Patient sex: M
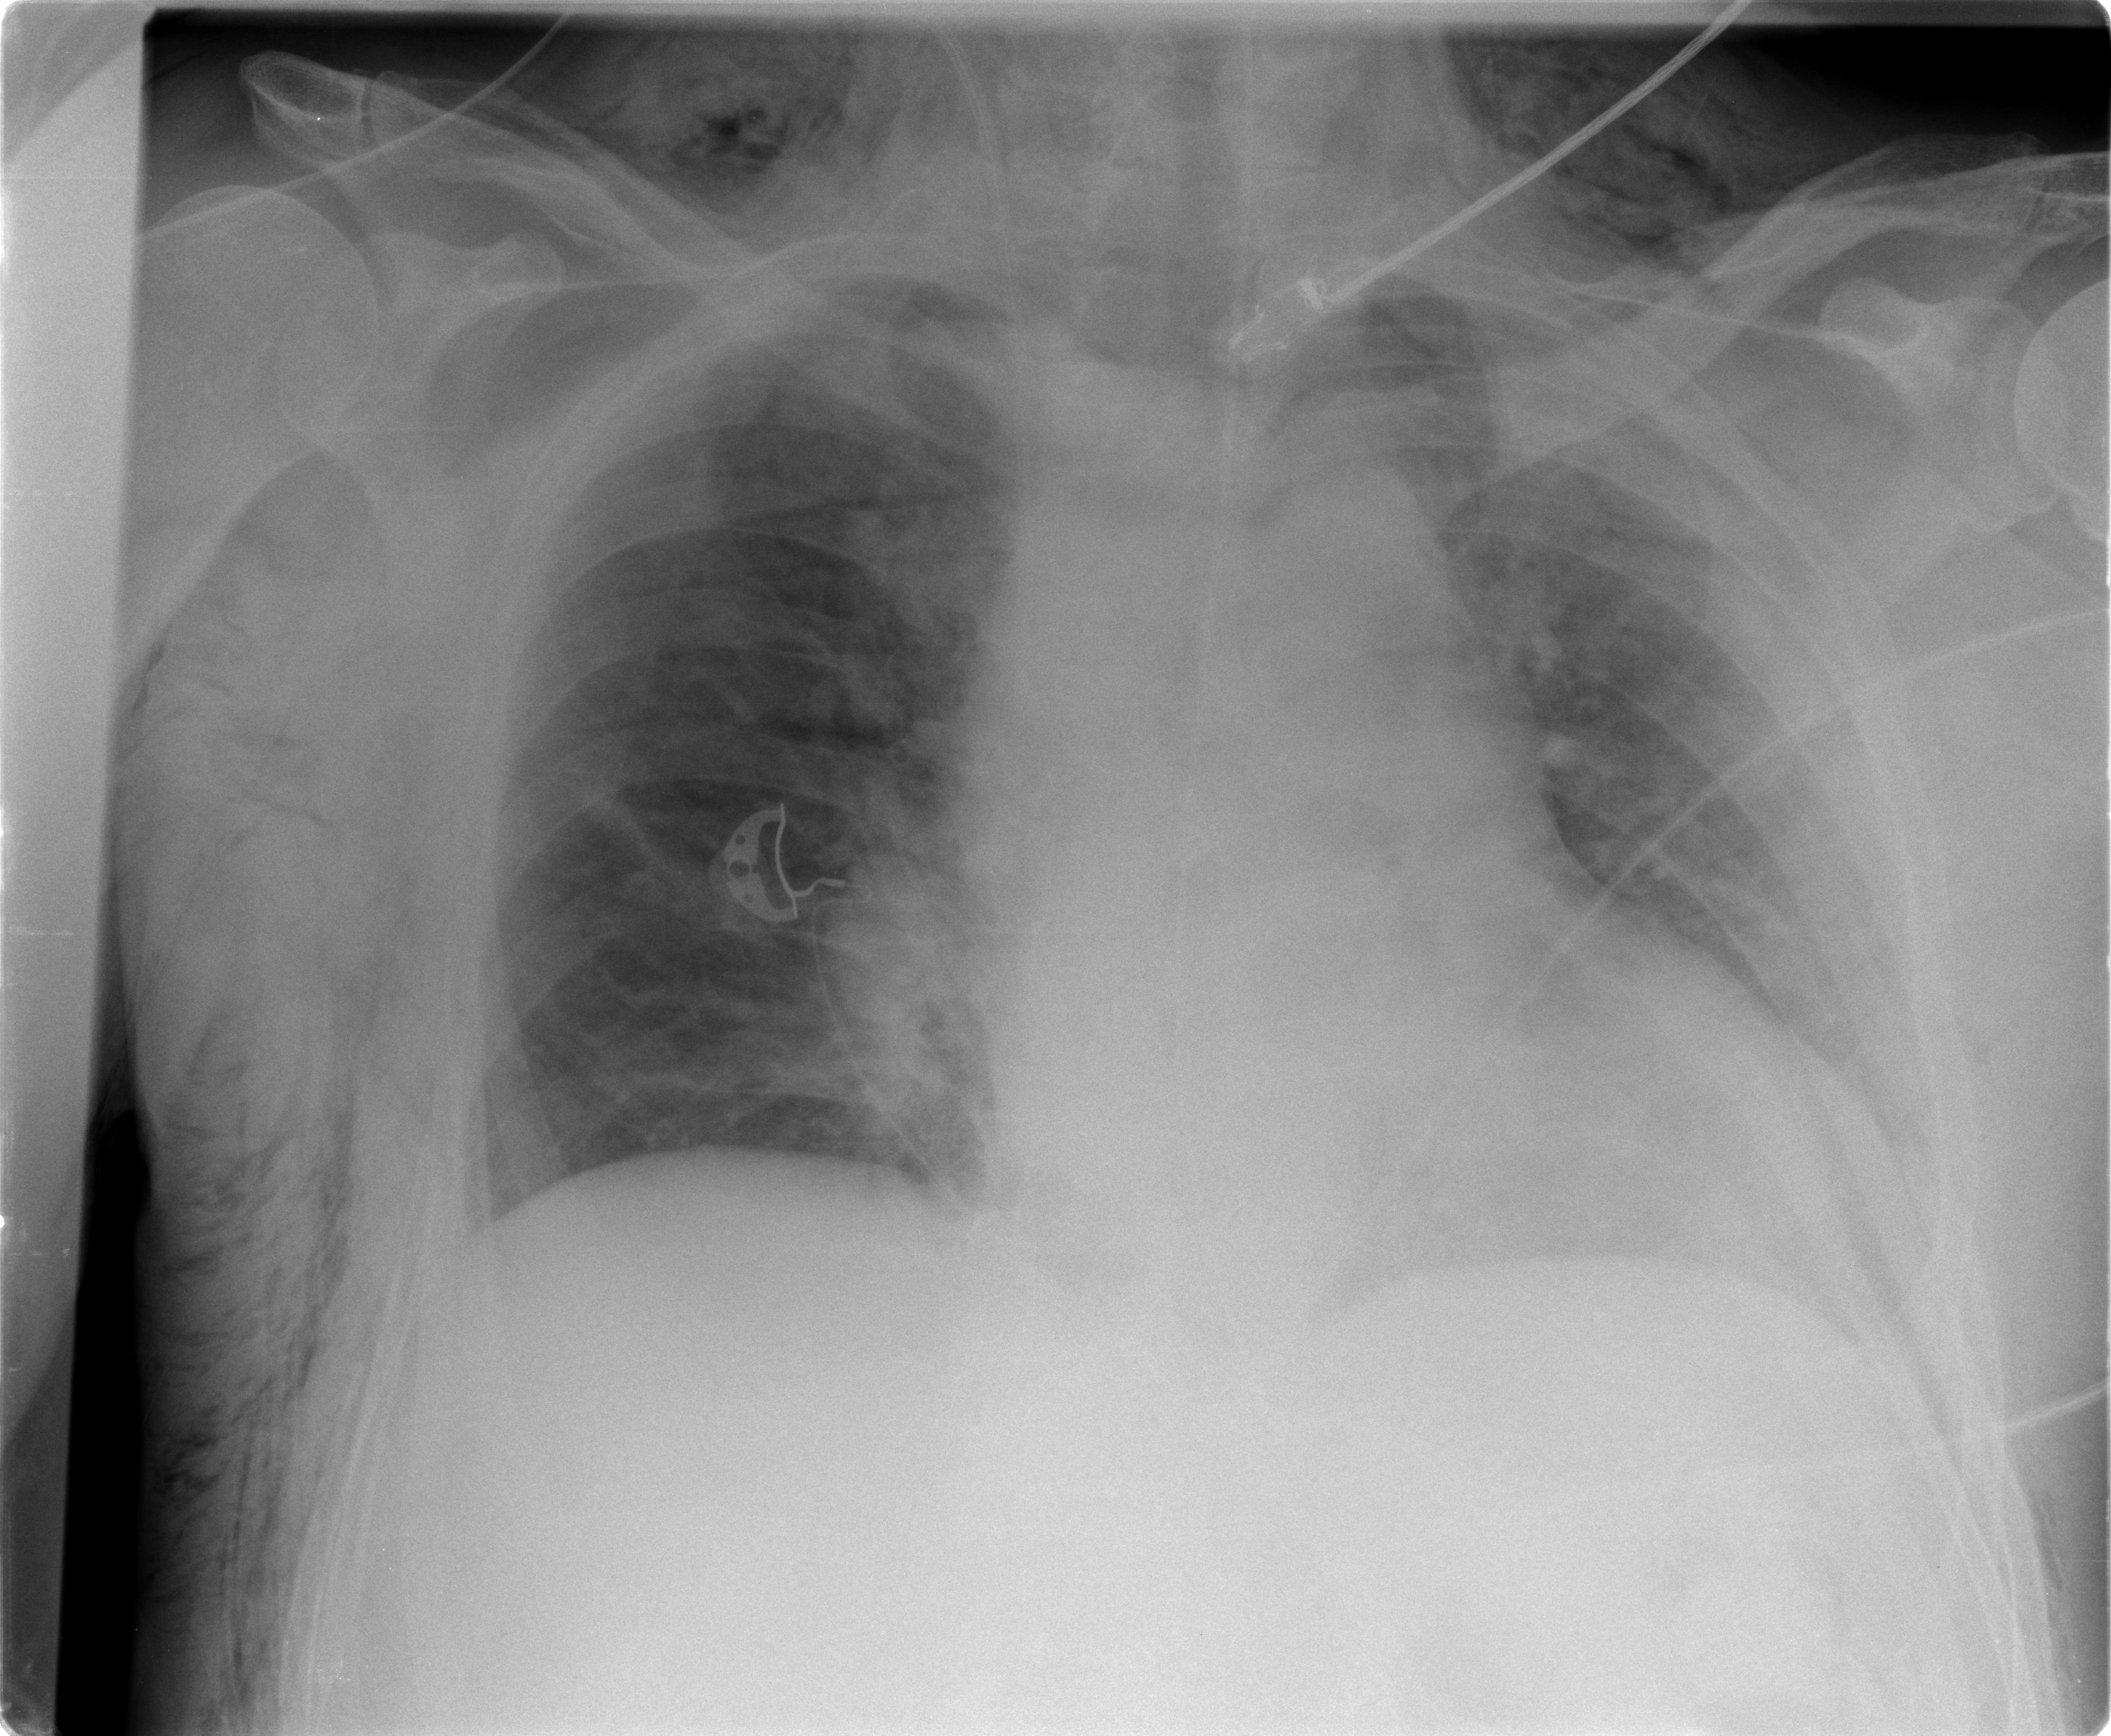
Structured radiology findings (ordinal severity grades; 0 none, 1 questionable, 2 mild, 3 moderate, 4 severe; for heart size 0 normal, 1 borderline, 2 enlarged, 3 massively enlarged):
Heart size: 2
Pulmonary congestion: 0
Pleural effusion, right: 0
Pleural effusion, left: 2
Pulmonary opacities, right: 2
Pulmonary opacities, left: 0
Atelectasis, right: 0
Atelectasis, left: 2